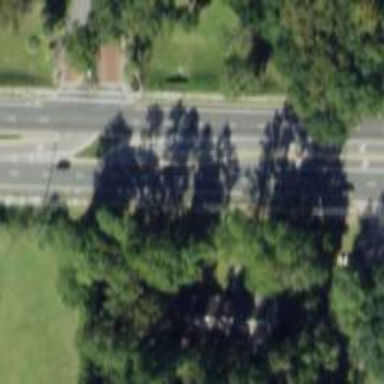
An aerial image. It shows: Primary link highway with asphalt surface.